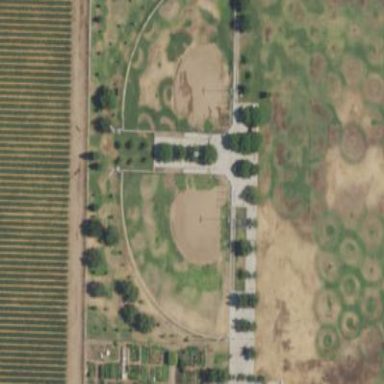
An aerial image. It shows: Baseball pitch for leisure and sports activities.